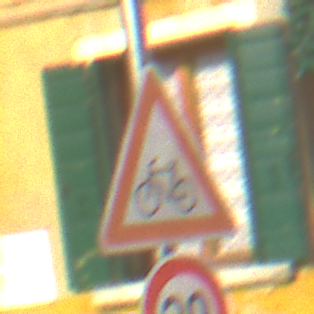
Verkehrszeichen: RadverkehrRechts
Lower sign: Geschwindigkeit30
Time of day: MorningAfternoon
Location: Outdoor (Urban)
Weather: Clear
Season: NotSpecified
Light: Natural